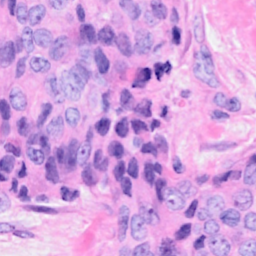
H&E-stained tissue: Breast